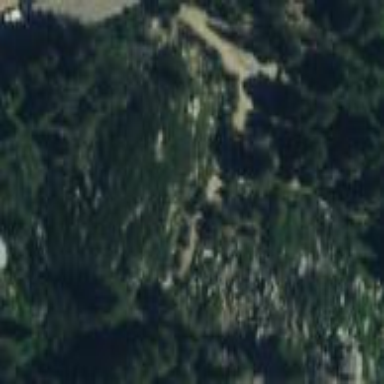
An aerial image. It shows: Evergreen needle-leaved woodland.